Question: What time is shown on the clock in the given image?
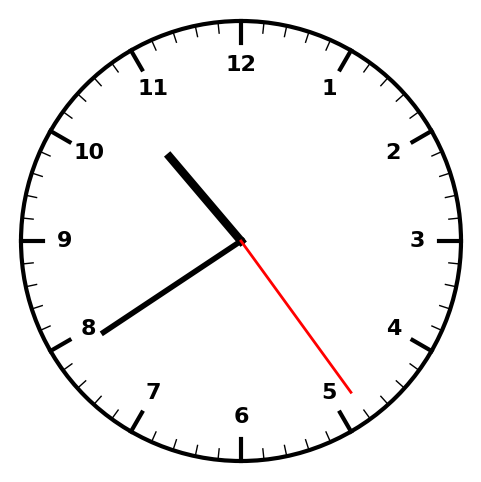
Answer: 10:39:24